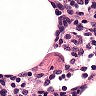
Metastatic tissue present: no